Question: I've a Dataproc cluster with image version - 2.0.39-ubuntu18, which seems to be putting all logs into Cloud Logging, this is increasing our costs a lot.
Here is the command used to create the cluster, i've added the following - spark:spark.eventLog.dir=gs://dataproc-spark-logs/joblogs,spark:spark.history.fs.logDirectory=gs://dataproc-spark-logs/joblogs
to stop using the Cloud Logging, however that is not working .. Logs are being re-directed to Cloud Logging as well.
Here is the command used to create the Dataproc cluster :
'''
REGION=us-east1
ZONE=us-east1-b
IMG_VERSION=2.0-ubuntu18
NUM_WORKER=3
# in versa-sml-googl
gcloud beta dataproc clusters create $CNAME --enable-component-gateway --bucket $BUCKET --region $REGION --zone $ZONE --no-address --master-machine-type $TYPE --master-boot-disk-size 100 --master-boot-disk-type pd-ssd --num-workers $NUM_WORKER --worker-machine-type $TYPE --worker-boot-disk-type pd-ssd --worker-boot-disk-size 500 --image-version $IMG_VERSION --autoscaling-policy versa-dataproc-autoscaling --scopes 'https://www.googleapis.com/auth/cloud-platform' --project $PROJECT --initialization-actions 'gs://dataproc-spark-configs/pip_install.sh','gs://dataproc-spark-configs/connectors-feb1.sh' --metadata 'gcs-connector-version=2.0.0' --metadata 'bigquery-connector-version=1.2.0' --properties 'dataproc:dataproc.logging.stackdriver.job.driver.enable=true,dataproc:job.history.to-gcs.enabled=true,spark:spark.dynamicAllocation.enabled=false,spark:spark.executor.instances=6,spark:spark.executor.cores=2,spark:spark.eventLog.dir=gs://dataproc-spark-logs/joblogs,spark:spark.history.fs.logDirectory=gs://dataproc-spark-logs/joblogs,spark:spark.jars.packages=org.apache.spark:spark-sql-kafka-0-10_2.12:3.1.2'
'''
We have another Dataproc cluster (image version 1.4.37-ubuntu18, similar configuration as the image version 2.0-ubuntu18), which has similar configuration but does not seem to using Cloud Logging as much.
Attached is screenshot properties of both the clusters.
What do i need to change to ensure the Dataproc jobs(pyspark) donot use the Cloud Logging ?
tia!
<URL>
<URL>
<URL>
[
<URL>
<URL>
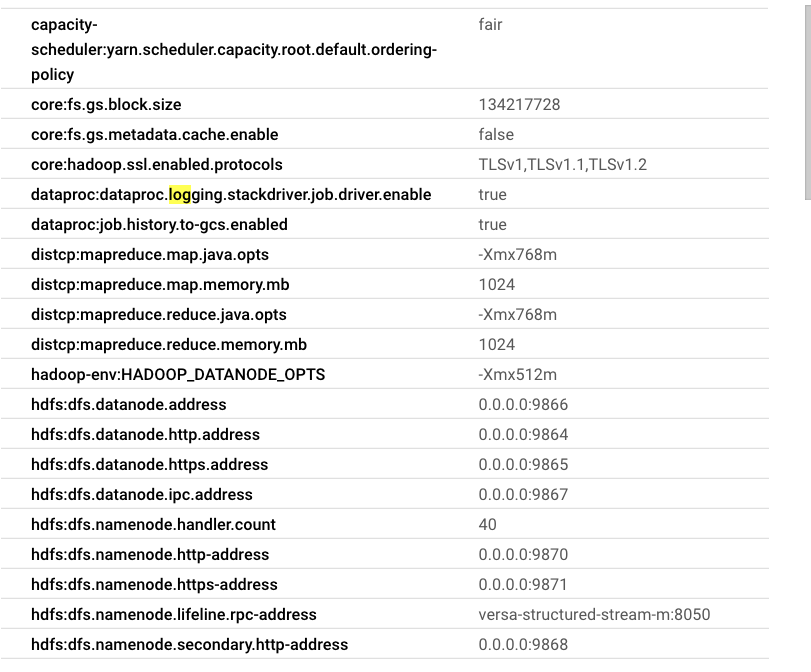
Answer: Here is the update on this (based on discussions with GCP Support) :
In the GCP Logging, we need to create a Log Routing sink with inclusion filter - this will write the logs to BigQuery or Cloud Storage depending upon the target you specify.
Additionally, the _Default sink needs to be modified to add exclusion filters so specific logs will NOT be re-directed to GCP Logging
Attached are screenshots of the _Default log sink and the Inclusion sink for Dataproc.
<URL>
<URL>